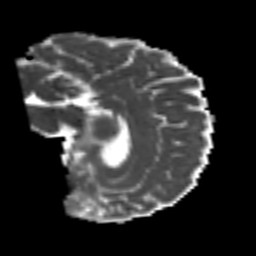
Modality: MD
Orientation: sagittal
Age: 53
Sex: male
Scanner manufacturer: siemens
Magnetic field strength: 3 T
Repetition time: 4.999 s
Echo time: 0.07946 s